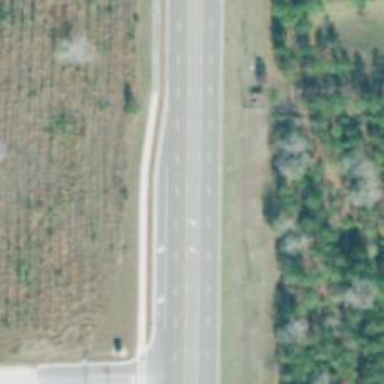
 categorized as trunk highway. The sidewalk is on the left side."